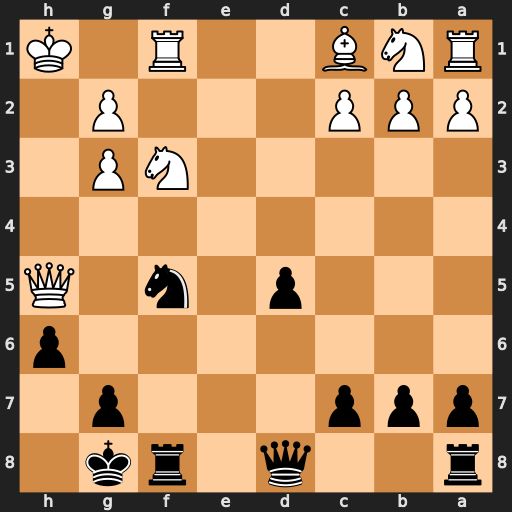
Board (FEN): r2q1rk1/ppp3p1/7p/3p1n1Q/8/5NP1/PPP3P1/RNB2R1K
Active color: b
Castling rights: -
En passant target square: -
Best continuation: Nxg3+ Kg1 Nxh5